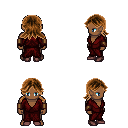
a pixel art fantasy rpg character, male body template, human, dark skin, red robe, white pants, brown loose hair, leather bracers, maroon shoes, four views (front, back, left, right), 2x2 character sprite sheet, small pixel art, hard edges, no anti-aliasing